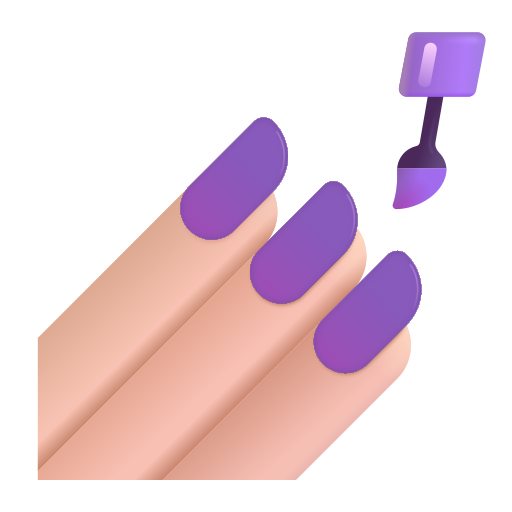
nail polish color light